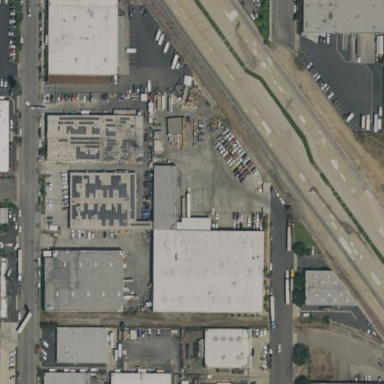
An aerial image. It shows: Warehouse building.